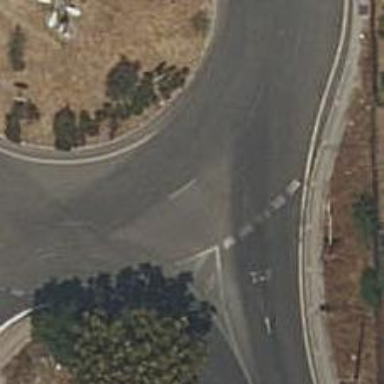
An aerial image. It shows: Tertiary road that leads to roundabout.